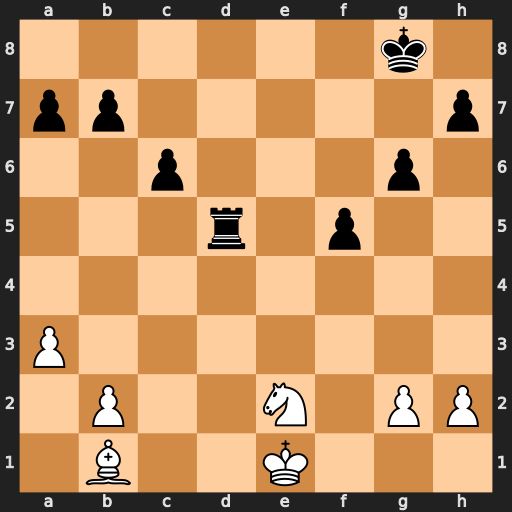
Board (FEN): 6k1/pp5p/2p3p1/3r1p2/8/P7/1P2N1PP/1B2K3
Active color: w
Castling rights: -
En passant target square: -
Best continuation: Ba2 Kg7 Bxd5